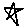
Label: star